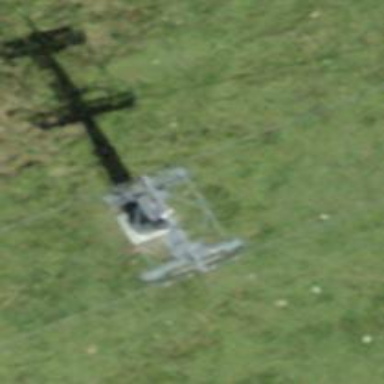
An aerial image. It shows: Pylon for aerialway.